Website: macys
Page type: customer-info-address
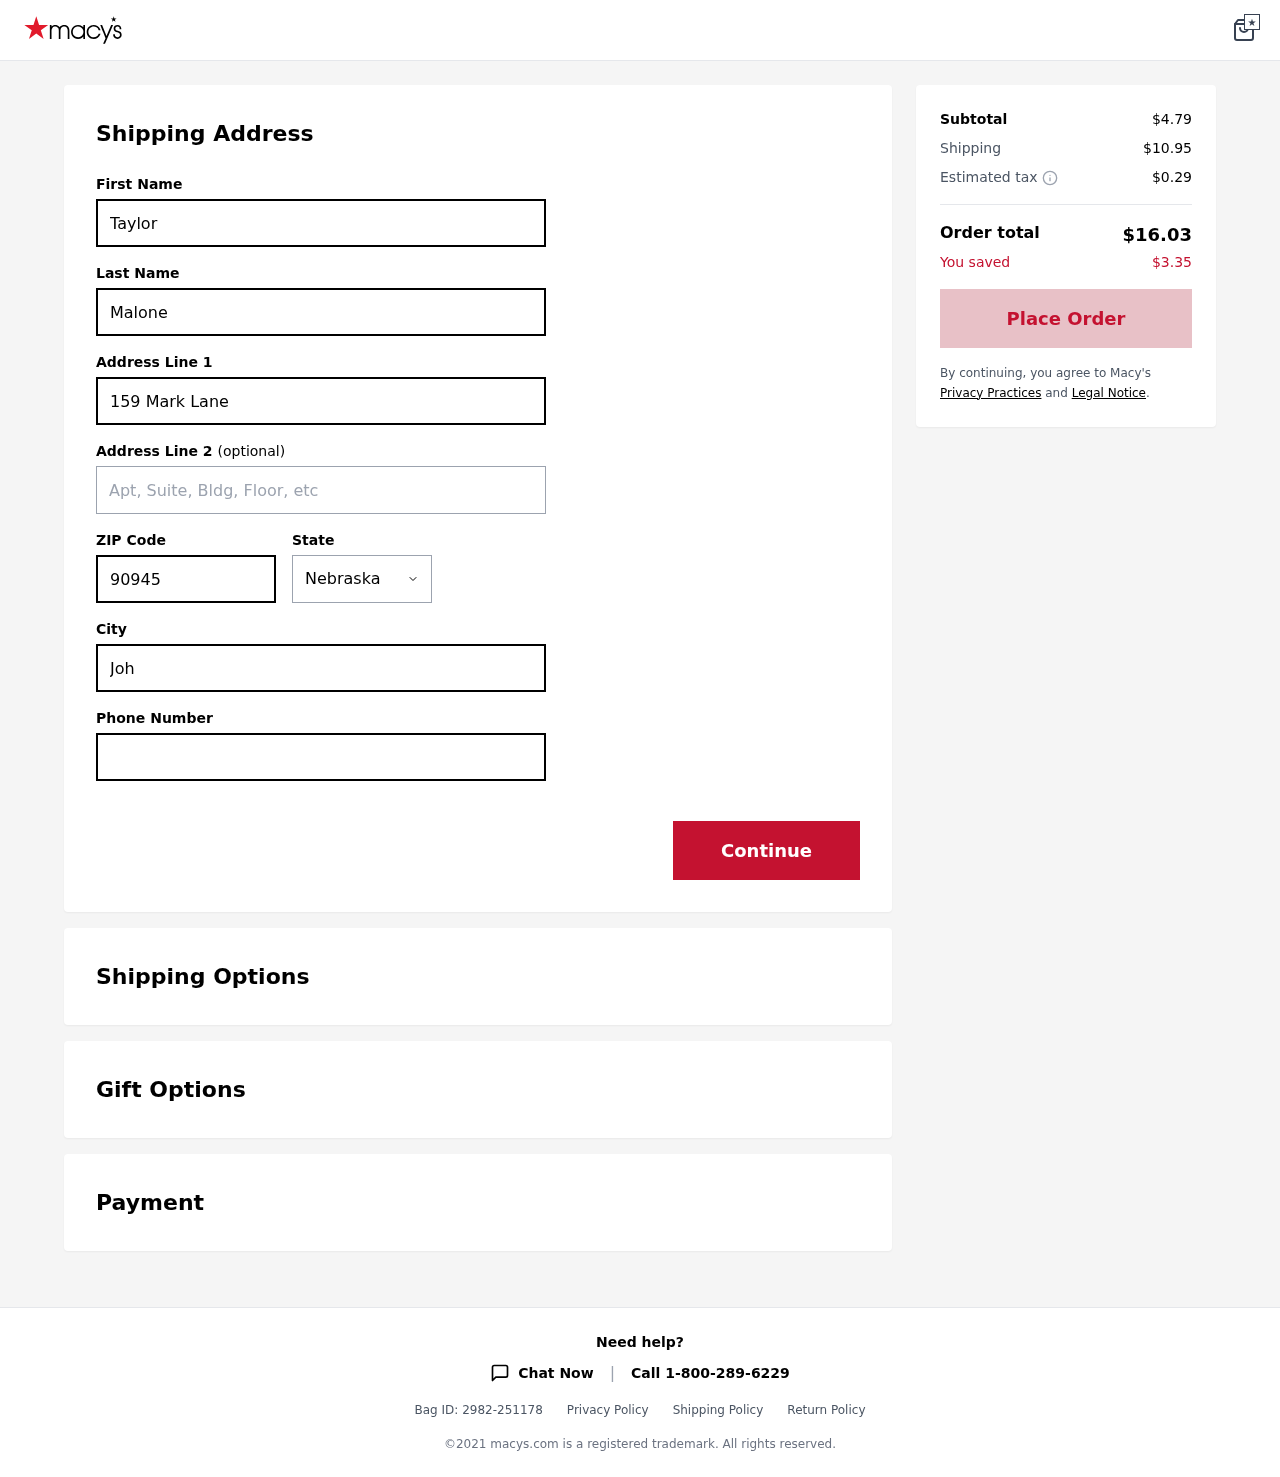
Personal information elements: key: PII_CITY
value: Johnstad
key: PII_FIRSTNAME
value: Taylor
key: PII_LASTNAME
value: Malone
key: PII_PHONE
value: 7674779201
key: PII_POSTCODE
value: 90945
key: PII_STATE
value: Nebraska
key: PII_STREET
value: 159 Mark Lane
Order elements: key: ORDER_SUBTOTAL
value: $4.79
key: ORDER_SHIPPING_COST
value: $10.95
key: ORDER_TAX
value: $0.29
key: ORDER_TOTAL
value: $16.03
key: ORDER_SAVINGS
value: $3.35